Question: I have my database with 3 tables like so:

Orders table has data like below:
'''
OrderID OperatorID GroupID OrderDesc Status Cash ...
--------------------------------------------------------------------------
1 1 1 small order 1 100
2 1 1 another order 2 0
3 1 2 xxxxxxxxxxx 2 1000
5 2 2 yyyyyyyyyyy 2 150
9 5 1 xxxxxxxxxxx 1 0
10 NULL 2 xxxxxxxxxxx 1 10
11 NULL 3 xxxxxxxxxxx 1 120
'''
Operators table:
'''
OperatorID Name GroupID Active
---------------------------------------
1 John 1 1
2 Kate 1 1
4 Jack 2 1
5 Will 1 0
6 Sam 3 1
'''
Group table:
'''
GroupID Name
---------------
1 G1
2 G2
3 X1
'''
As You can see John has 3 orders, Kate 1, Will 1, Jack and Sam none.
Now I would like to assign operators to orders base on some conditions:
- - - - -
This is the result that I would like to get:
'''
OrderID OperatorID GroupID OrderDesc Status Cash ...
--------------------------------------------------------------------------
1 1 1 small order 1 100 < change
2 1 1 another order 2 0
3 2 2 xxxxxxxxxxx 2 1000 < change
5 4 2 yyyyyyyyyyy 2 150 < change
9 5 1 xxxxxxxxxxx 1 0
10 4 2 xxxxxxxxxxx 1 10 < change
11 NULL 3 xxxxxxxxxxx 1 120
'''
I would like to shuffle orders and update operatorID so that every time I call this script I get randomly assigner operatorID, but every operator will have equal number or orders (close to equal, because if I have 7 orders one person will have 3 and rest 2).
I can use 'NTILE' to distribute orders into groups, but I need to assign operatorID to that group.
I think that I need to do something like this:
'''
SELECT NTILE(2) OVER( order by orderID desc) as newID,*
FROM
orders(NOLOCK)
'''
This will give me my orders table grouped into equal parts. What I need to know is length of operators table (to add it as parameter to NTILE), after that I could join my results with operators (using 'row_number()')
Is there a better solution?
My question again:
This is my code so far: <URL>
I've updated my question and added more conditions.
I would like to assign operators to orders based on some conditions:
- - - - -
I'm building this query as stored procedure.
So the first step will be to generate data with new assignments into temporary table and after final approval in second step to update main table based on that temp table.
I have 2 more questions:
1. Will it be better to first select all all orders and all operators that meets the conditions to temporary table and then do the shuffling or to do it all in one big query?
2. I would like to pass array or groups as a parameter to my procedure. Which option would be the best to pass array to stored procedure (SQL Server 2005). I know this was asked many times but I would like to know if it is better to create a separate function that will cut comma separated string into table (http://www.sommarskog.se/arrays-in-sql-2005.html) or to put everything inside one big fat procedure? :)
---
avilable at <URL>
'''
SELECT o.*, op.operatorName AS NewOperator, op.operatorID AS NewOperatorId
FROM (SELECT o.*, (ROW_NUMBER() over (ORDER BY newid()) % numoperators) + 1 AS randseqnum
FROM Orders o CROSS JOIN
(SELECT COUNT(*) AS numoperators FROM operators WHERE operators.active=1) op
WHERE o.cash>0 and o.status in (1,3)
) o JOIN
(SELECT op.*, ROW_NUMBER() over (ORDER BY newid()) AS seqnum
FROM Operators op WHERE op.active=1
) op
ON o.randseqnum = op.seqnum ORDER BY o.orderID
'''
Answer based on Gordon's Linoff answer. Thanks!
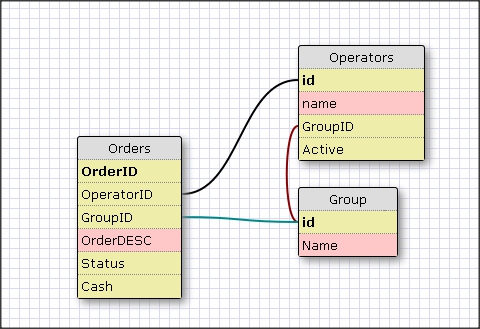
Answer: I wasn't sure if you really wanted an update query or a select query. The following query returns a new operator for each order, subject to your conditions:
'''
/*
with orders as (select 1 as orderId, 'order1' as orderDesc, 1 as OperatorId),
operators as (select 1 as operatorID, 'John' as name)
*/
select o.*, op.name as NewOperator, op.operatorID as NewOperatorId
from (select o.*, (ROW_NUMBER() over (order by newid()) % numoperators) + 1 as randseqnum
from Orders o cross join
(select COUNT(*) as numoperators from operators) op
) o join
(select op.*, ROW_NUMBER() over (order by newid()) as seqnum
from Operators op
) op
on o.randseqnum = op.seqnum order by orderid
'''
It basically assigned a new id to the rows for the join. The order table gets a value between 1 and the number of operators, randomly assignd. This is then joined to a sequence number on the operators.
If you need to update, then you can do something like:
'''
with toupdate as (<above query>)
update orders
set operatorid = newoperatorid
from toupdate
where toupdate.orderid = orders.orderid
'''
Your two questions:
The user of temporary tables is a matter of performance and requirements for the application. If the data is being rapidly updated, then yes, using a temporary table is a big win. If you are running the randomization many, many times on the same data, then it can be a win, particularly if the tables are too big to fit in memory. Otherwise, there is not likely to be a big performance gain on a one time run, assuming you put the conditions within the innermost subqueries. However, if performance is an issue, you can test the two approaches.
Hmmm, switch to 2008 which has table valued parameters. Here is a highly reference article on the subject by Erland Sommarskog: <URL>.